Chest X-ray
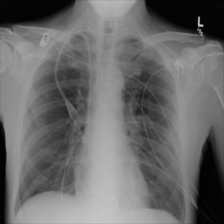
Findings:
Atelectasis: negative
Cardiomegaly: negative
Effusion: negative
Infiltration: negative
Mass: negative
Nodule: negative
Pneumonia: negative
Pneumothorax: negative
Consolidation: negative
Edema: negative
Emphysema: negative
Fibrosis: negative
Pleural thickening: negative
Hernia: negative